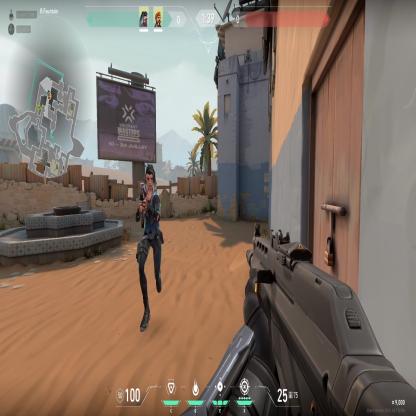
Label: teammate